Question: I've got a single screen with multiple dropdowns. Each get populated via a web api call.
I'm in an active directory environment. I'm using the Durandal SPA framework.

At the moment I do the loading of my dropdowns on the activate of my view. EG.
'''
activate: function (data) {
var id = data.id || undefined;
userRole(data.mode || 'usr');
// i added this as i was thinking i dont need to initialize the "static" dropdowns every time
// I'm testing my code without this as we speak.
if (!hasBeenInit) {
lookupInit(id);
hasBeenInit = true;
}
},
}
'''
[A] It seems like randomly, depending on the amount of server load (I'm guessing) ..
[B] Some of the dropdowns are dependant on the value of another.
I've I've achieved this by making use of the knockout subscribe event. and updating my observable collections.
'''
userInfo.BuildingCode.subscribe(function (value) {
vm.userInfo.FloorCode(undefined);
http.get('api/Floor', { id: value }, false)
.done(function (response) {
console.log('api/Floor');
vm.lookups.allFloors(response);
console.log(vm.lookups.allFloors());
});
});
'''
'''
<select data-bind="options: lookups.allFloors, optionsText: 'FloorName', optionsValue: 'FloorCode', value: $root.userInfo.FloorCode"></select>
'''
If I had to select the building value for example, the floor dropdown must get new values.
The API call does happens, it seems like the observable array gets updated, but the values don't seem to be reflecting on the view.
'''
api/Floor main-built.js:14
[Object, Object, Object]
api/Floor main-built.js:14
[Object, Object, Object]
api/Floor main-built.js:14
[Object, Object, Object, Object, Object]
'''
What can i do to ensure my lookups/dropdowns get populated each and every call. As well as their execution order stays as specified.
I've tried something like this, but it just feels wrong. I've also added an async false overload to the durandal http helper, but it didnt seem to work... any ideas? :
'''
http.get('api/employmenttype')
.done(function (response) {
console.log('api/employmenttype');
vm.lookups.allEmploymentTypes(response);
})
.then(function () {
http.get('api/actionlist')
.done(function (response) {
console.log('api/actionlist');
vm.lookups.allActionListOptions(response);
})
.then(function () { ... } );
'''
I investigated my async call overload. Ended up being the culprit, once i fixed it, my data seemed to load constantly. The only side effect is that none of my server side data sets loads asynchronously. (Which i'm hoping I wont get crucified for).
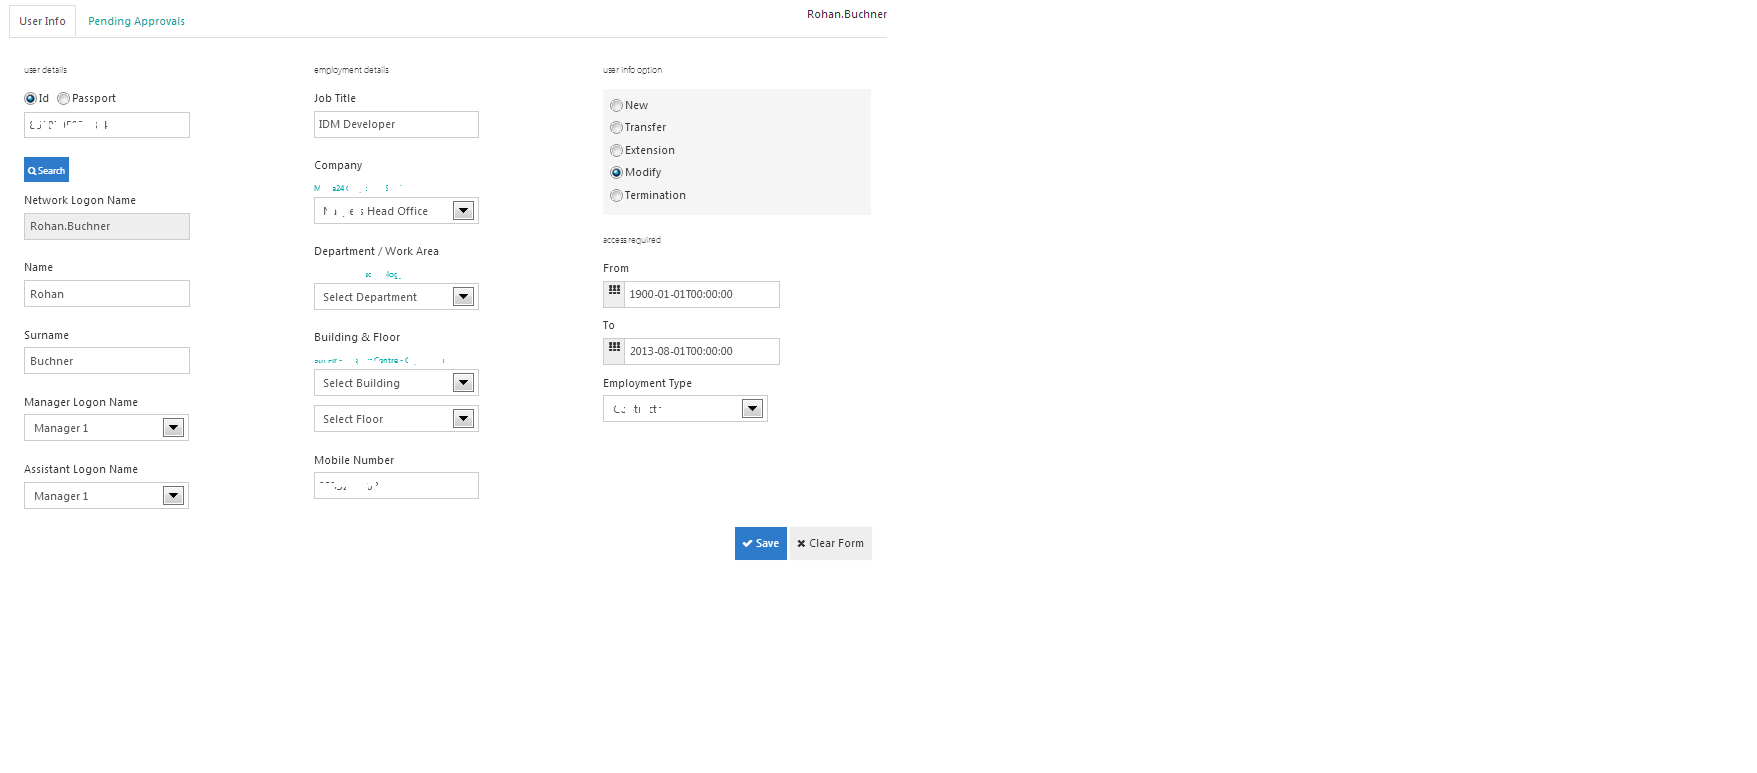
Answer: Assuming that 'lookupInit' is a async call make sure to return the promise. So 'activate' becomes something along the line.
'''
activate: function (data) {
var id = data.id || undefined;
userRole(data.mode || 'usr');
// i added this as i was thinking i dont need to initialize the "static" dropdowns every time
// I'm testing my code without this as we speak.
if (!hasBeenInit) {
hasBeenInit = true;
return lookupInit(id);
}
return true;
},
'''
I'm still digesting the other part(s) of the question, but thought that might get you started already.
: The value of 'vm.userInfo.FloorCode' is reset to undefined, but in the 'select' there's no 'optionsCaption: 'Please select...'' defined. It might be that ko won't update the option values because is can't find a corresponded value.